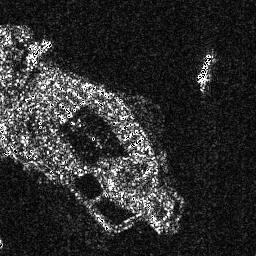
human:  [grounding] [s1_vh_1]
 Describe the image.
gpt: In the satellite image, there is  <ref>1 medium ship </ref> <box>[[75, 19, 83, 32, 0]]</box> located at top right.